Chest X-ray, AP view. Patient: 37 years old, sex F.
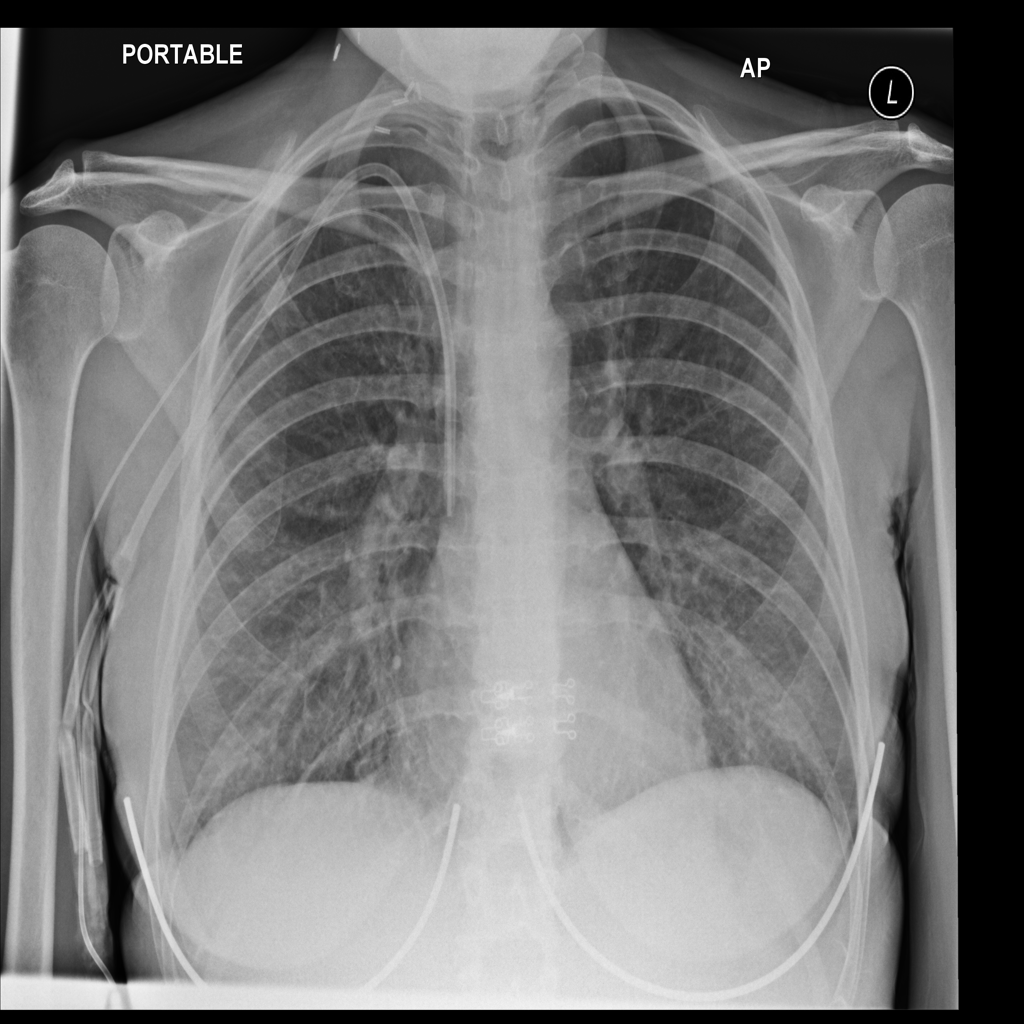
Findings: No Finding